Field crop: tomato
Growth stage: 1
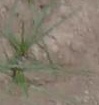
Species: cyperus